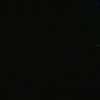
Label: space